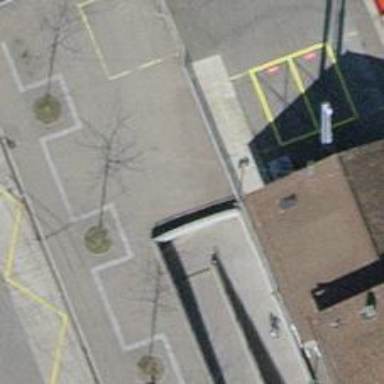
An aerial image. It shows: Asphalt footway with ramp.